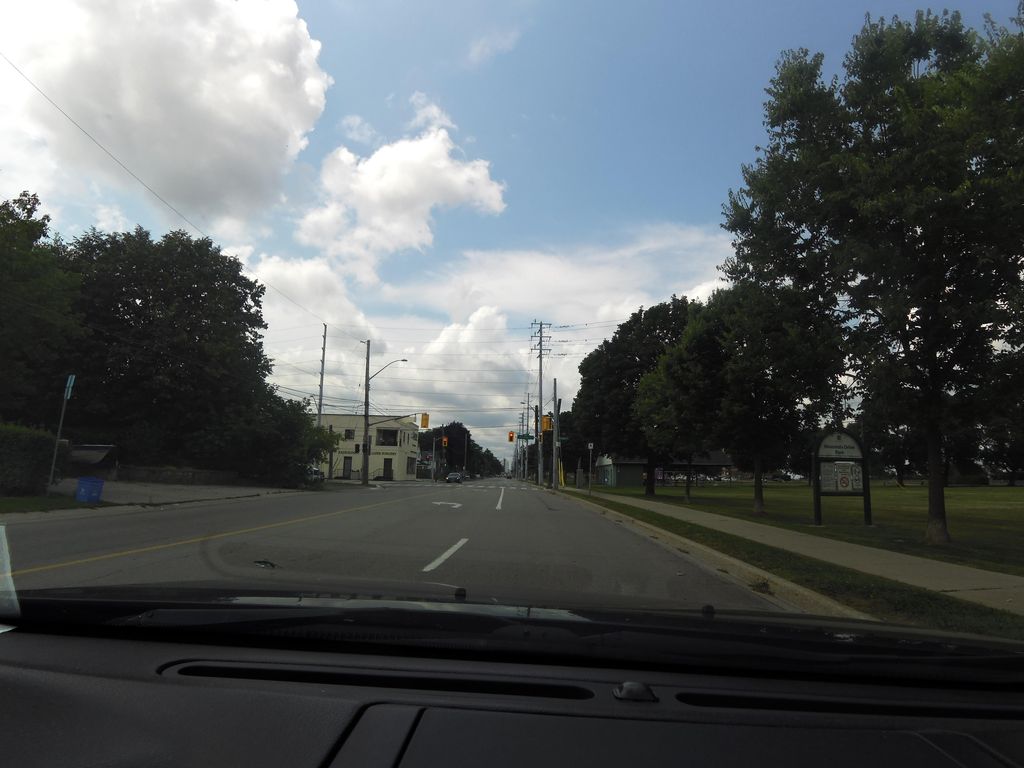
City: hamilton